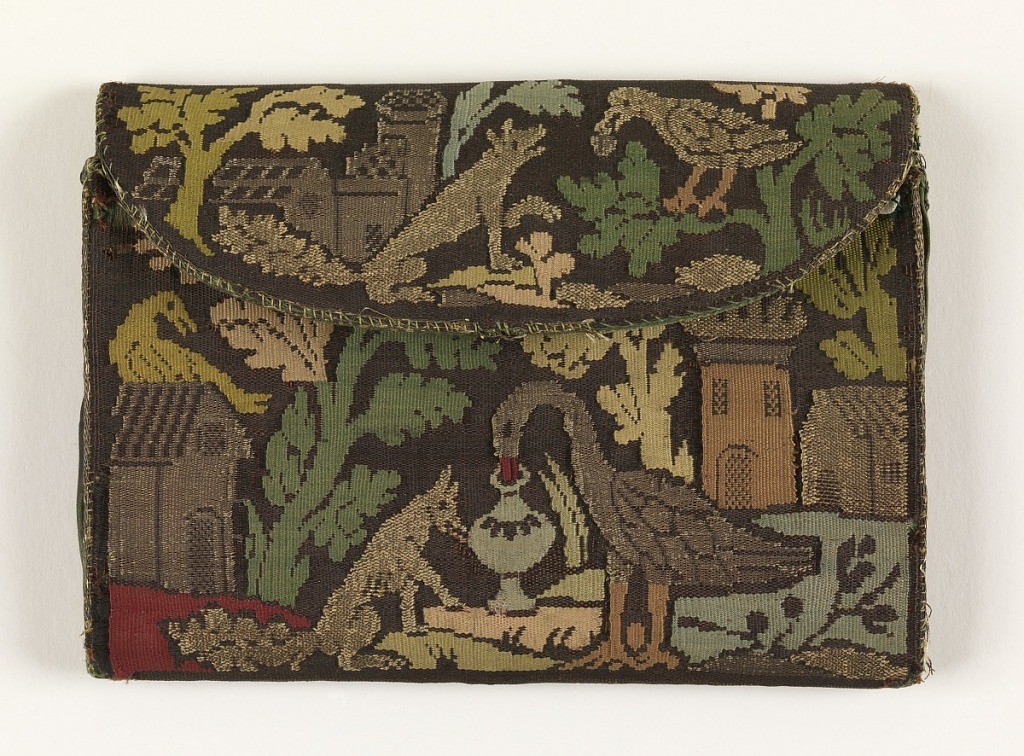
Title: Purse
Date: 1640–1700
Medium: silk, gold-wrapped silk, horsehair (ID: lab) Technique: tapestry woven with continuous and discontinuous wefts
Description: Oblong flat pouch with silk and metallic thread showing a design of "the Fox and the Grapes," in red, green, shades of blue and yellow on dark background. Same pattern on both sides.